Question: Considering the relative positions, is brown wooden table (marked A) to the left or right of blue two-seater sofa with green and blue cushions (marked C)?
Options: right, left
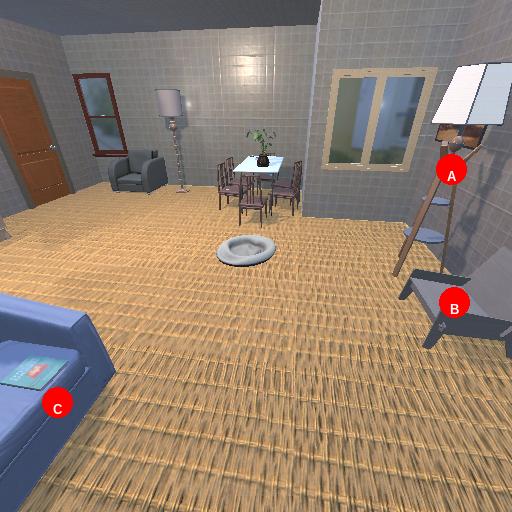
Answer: right